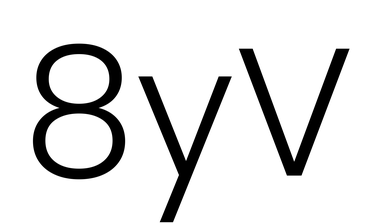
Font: Poppins-Light